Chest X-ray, AP view. Patient: 64 years old, sex F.
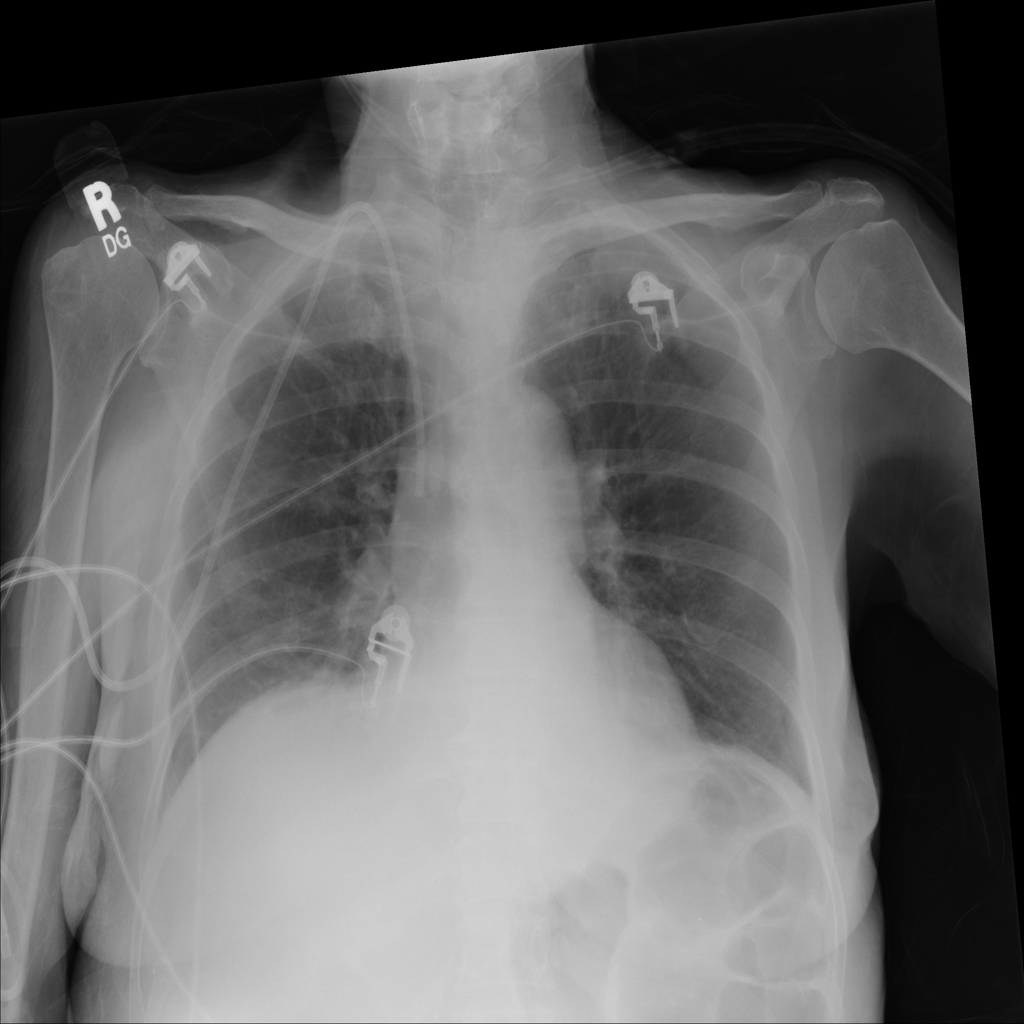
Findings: Atelectasis, Effusion